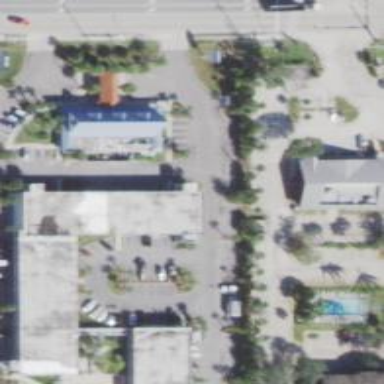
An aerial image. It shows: Hotel building.